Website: crate-barrel
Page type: payment
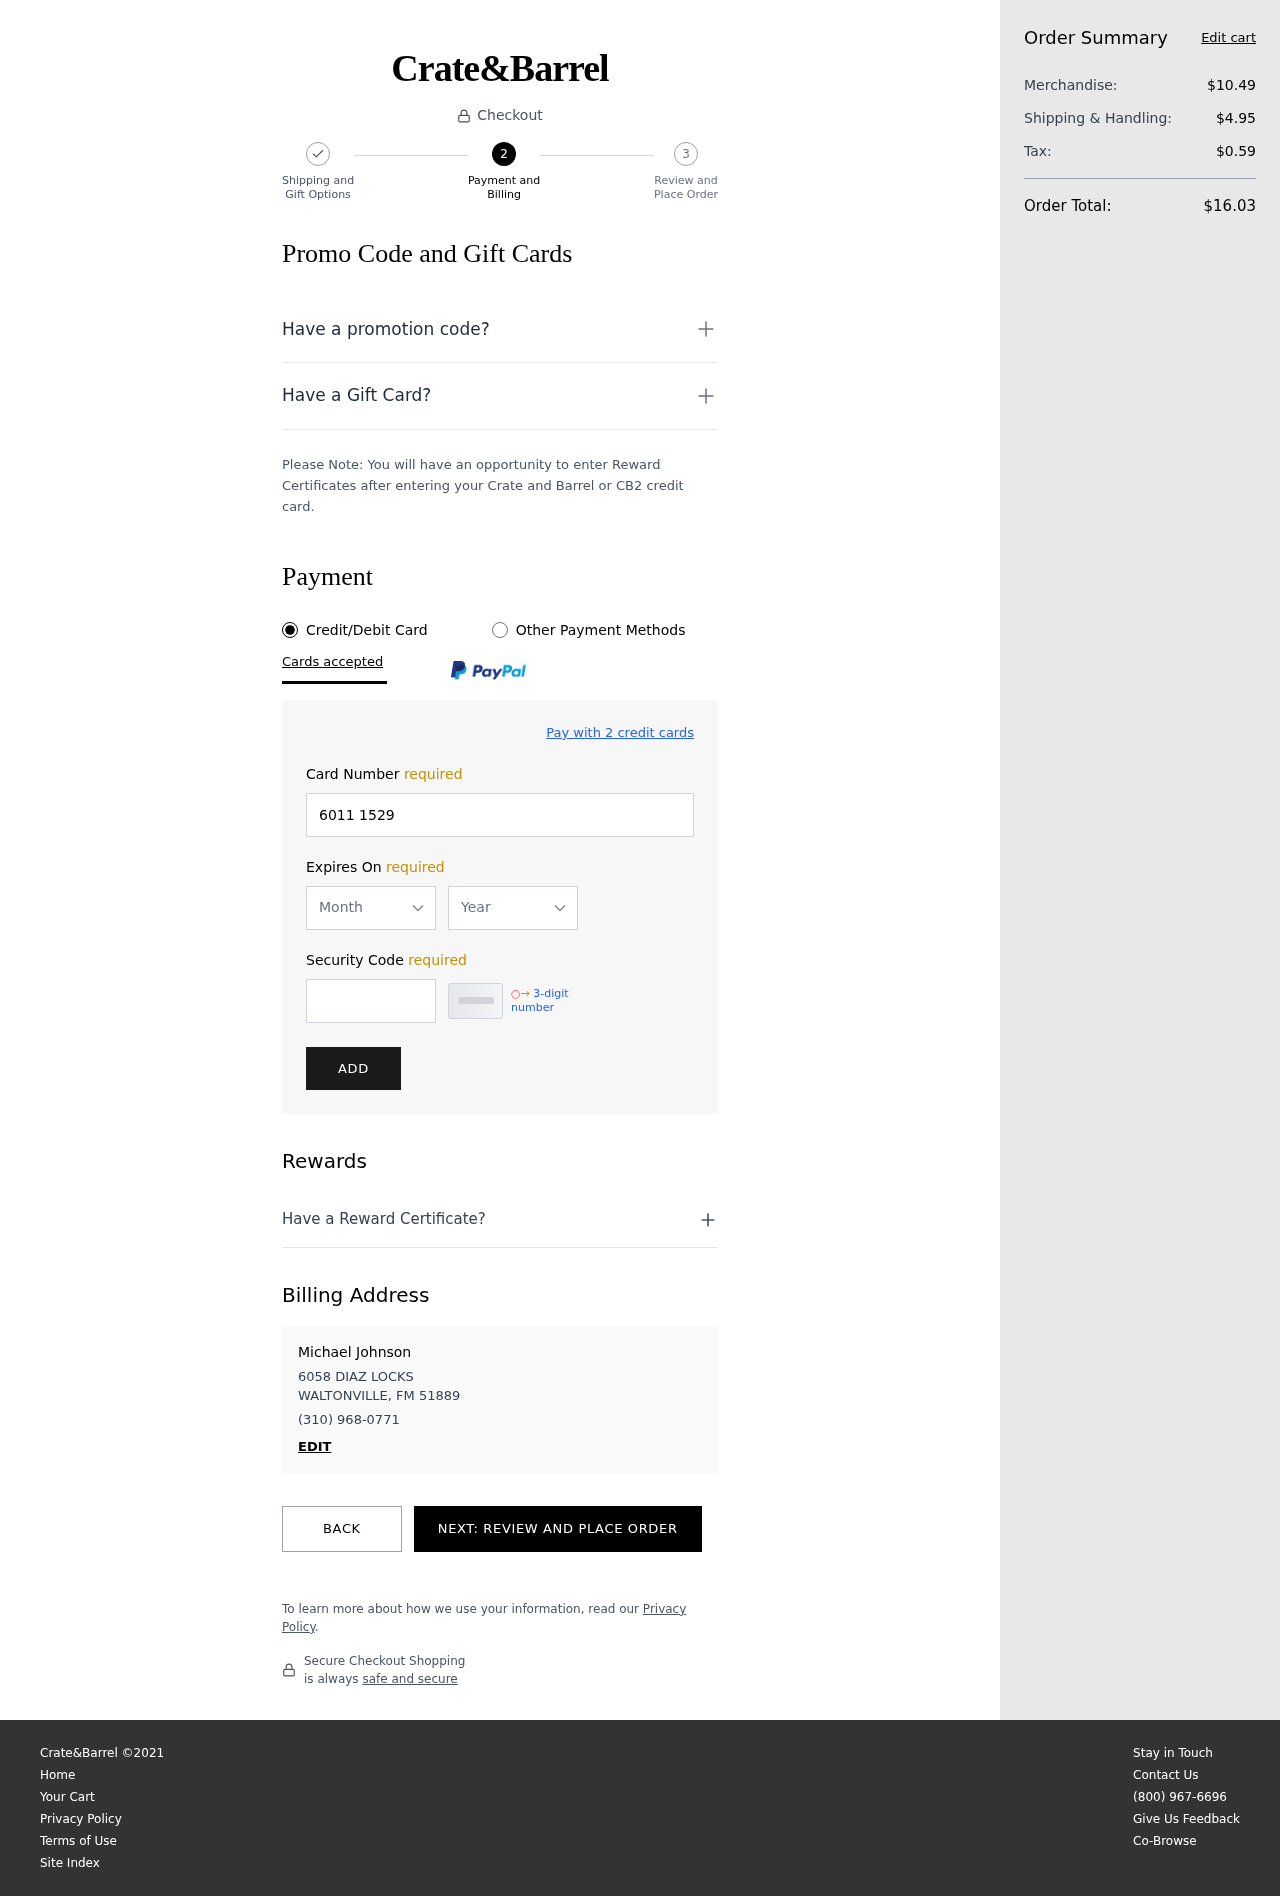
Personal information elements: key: PII_CARD_EXPIRY_MONTH
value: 11
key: PII_CARD_EXPIRY_YEAR
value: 26
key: PII_CITY_STATE_ZIP
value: WALTONVILLE, FM 51889
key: PII_FULLNAME
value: Michael Johnson
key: PII_PHONE
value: (310) 968-0771
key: PII_STREET
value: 6058 DIAZ LOCKS
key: PII_CARD_NUMBER
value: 6011 1529 4548 9733
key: PII_CARD_CVV
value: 214
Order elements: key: ORDER_SUBTOTAL
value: $10.49
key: ORDER_SHIPPING_COST
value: $4.95
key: ORDER_TAX
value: $0.59
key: ORDER_TOTAL
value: $16.03